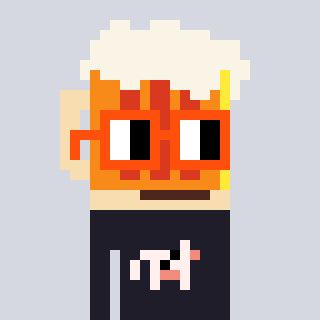
a pixel art character with square orange glasses, a beer-shaped head and a grayscale-colored body on a cool background